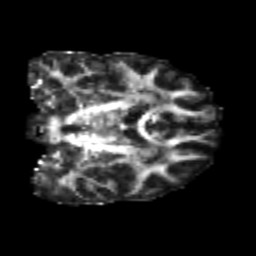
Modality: FA
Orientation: coronal
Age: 23
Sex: male
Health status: healthy
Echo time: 0.074 s